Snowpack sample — Buffalo Mountain, Silverthorne, Colorado, USA (2/22/26, 2:02 PM MST)
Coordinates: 39.622, -106.113
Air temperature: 33 °F
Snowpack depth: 63 cm
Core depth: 40 cm
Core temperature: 26.6 °F
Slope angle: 11°, slope face: 116°
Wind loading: low
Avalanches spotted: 0
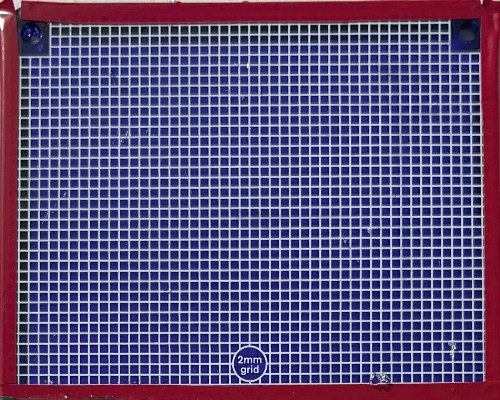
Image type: profile
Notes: In a firebreak similar to site 1, minimal wind loading with no spotted avalanches (not many faces in view though)